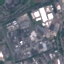
Label: Industrial